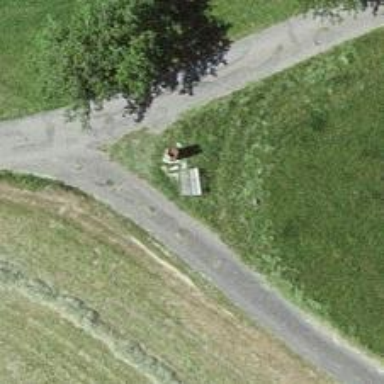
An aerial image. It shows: Bench for seating.